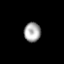
Tissue: lung
Cell type: Epithelial cells
Senescence score: 0.2332
Nuclear area (px): 316
Mean DAPI intensity: 166.339